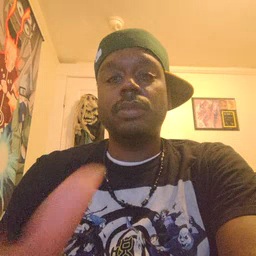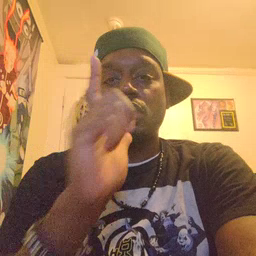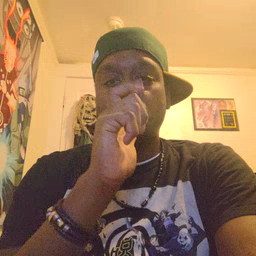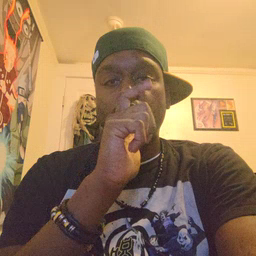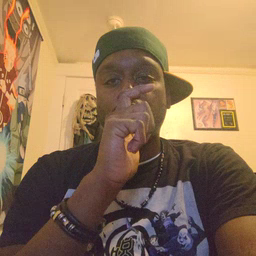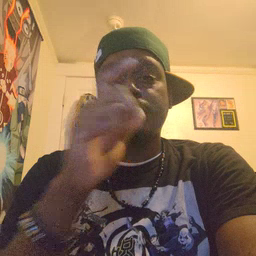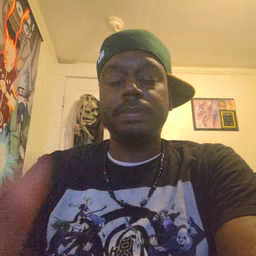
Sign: who